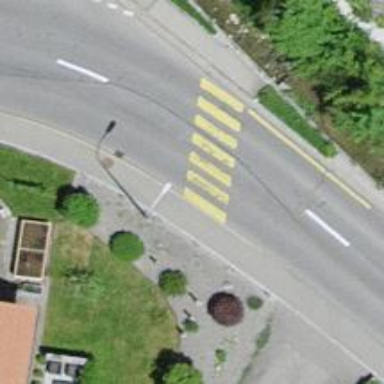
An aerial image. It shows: Marked crossing with zebra markings.